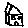
Label: house